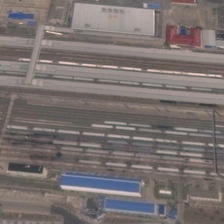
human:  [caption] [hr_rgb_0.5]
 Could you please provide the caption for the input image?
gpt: several buildings are in two sides of a railway station .

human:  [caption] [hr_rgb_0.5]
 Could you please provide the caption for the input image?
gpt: several buildings are in two sides of a railway station .

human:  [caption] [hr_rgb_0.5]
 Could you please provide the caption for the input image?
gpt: several buildings are in two sides of a railway station .

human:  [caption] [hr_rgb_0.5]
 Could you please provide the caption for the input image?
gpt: several buildings are in two sides of a railway station .

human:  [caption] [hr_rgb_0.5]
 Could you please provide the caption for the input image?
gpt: several buildings are in two sides of a railway station .